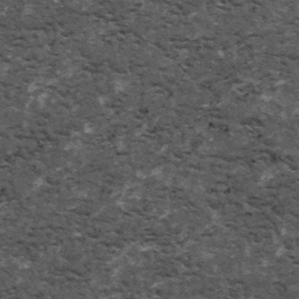
Label: frost